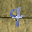
Label: 4